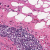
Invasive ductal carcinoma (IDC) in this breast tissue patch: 0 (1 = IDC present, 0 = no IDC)